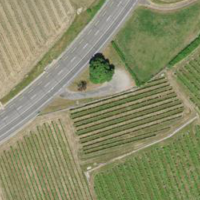
EUNIS habitat code: 40
Species observed at this site:
Podarcis muralis